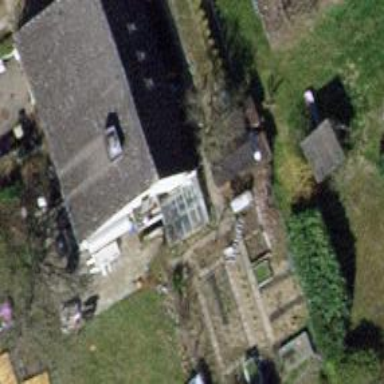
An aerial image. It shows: Detached building with gabled roof.